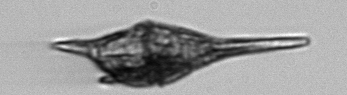
Label: Tripos_lineatus